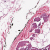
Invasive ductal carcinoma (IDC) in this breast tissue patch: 0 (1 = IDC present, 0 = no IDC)